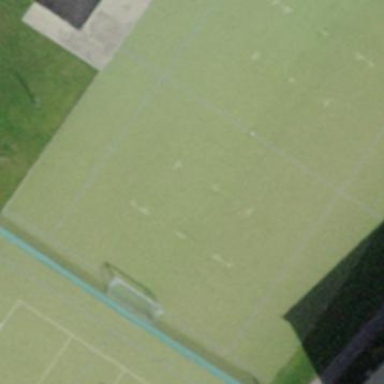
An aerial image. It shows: Tartan soccer pitch for leisure sports activities.